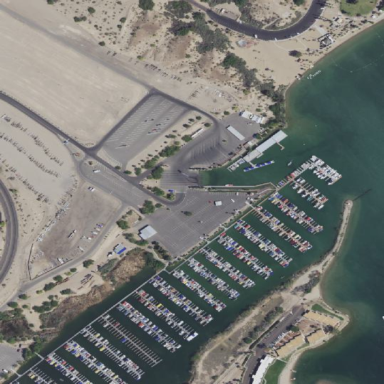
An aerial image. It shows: Marina area for leisure land.